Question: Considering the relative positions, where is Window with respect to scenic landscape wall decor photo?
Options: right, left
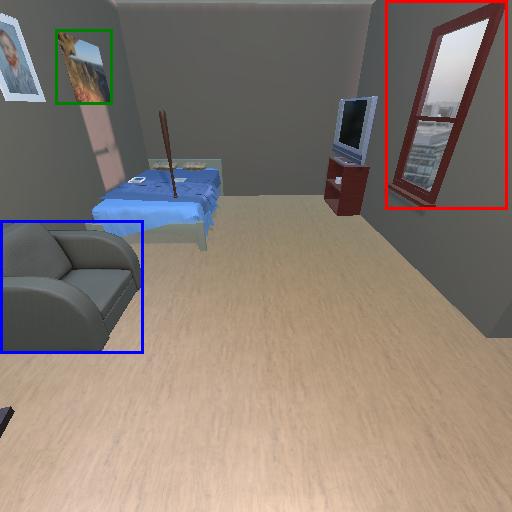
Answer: right